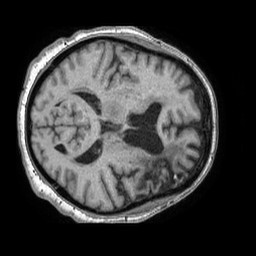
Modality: T1w
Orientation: axial
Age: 62
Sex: female
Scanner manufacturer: philips
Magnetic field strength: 1.5 T
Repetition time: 0.007721 s
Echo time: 0.003519 s